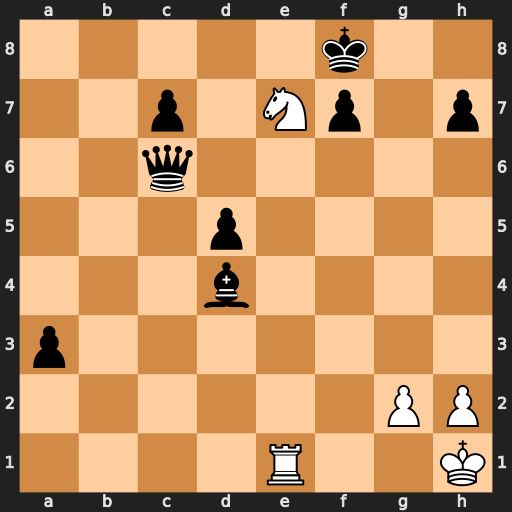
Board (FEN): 5k2/2p1Np1p/2q5/3p4/3b4/p7/6PP/4R2K
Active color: w
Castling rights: -
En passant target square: -
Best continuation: Nxc6 Bc3 Re2 Bb2 Nb4 c5 Na2